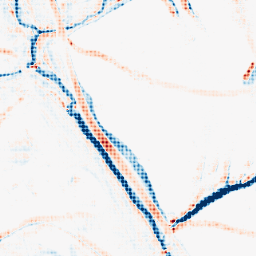
Category: morphological
Decomposition family: morphological_square
Decomposition parameters: operation: average
size: 10
Upsampling method: sinc_blackman
Upsampling parameters: scale: 4
kernel_size: 4
Upsampling scale: 4